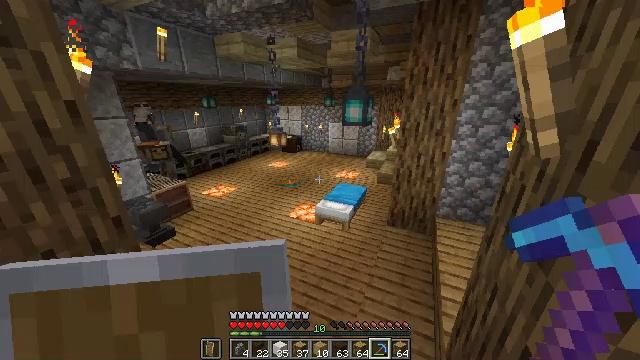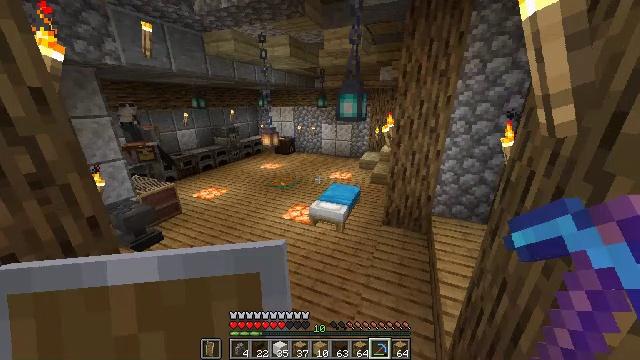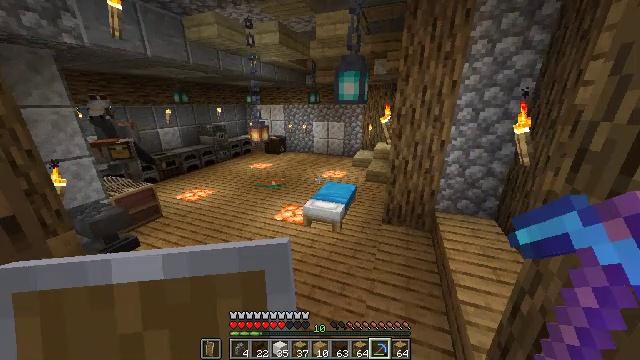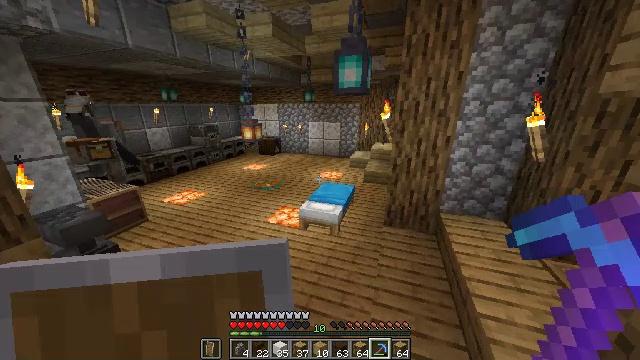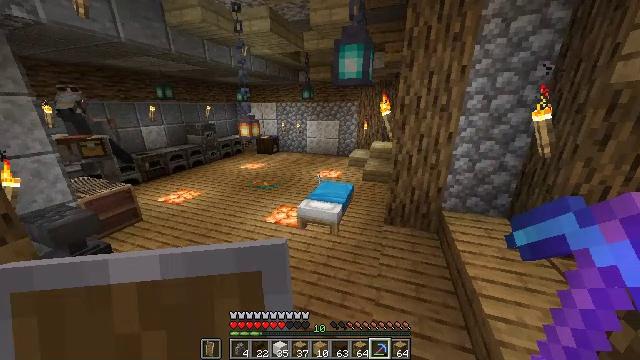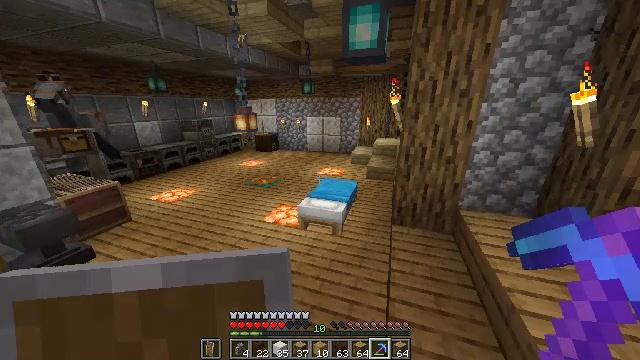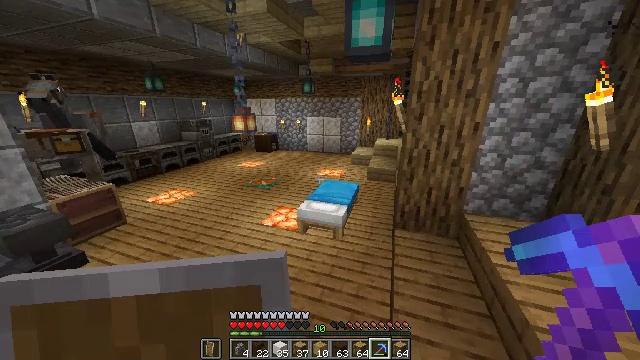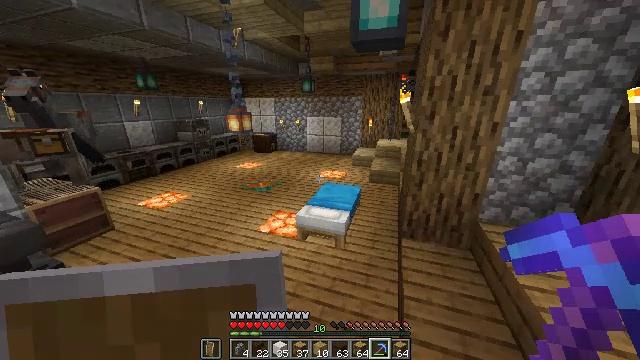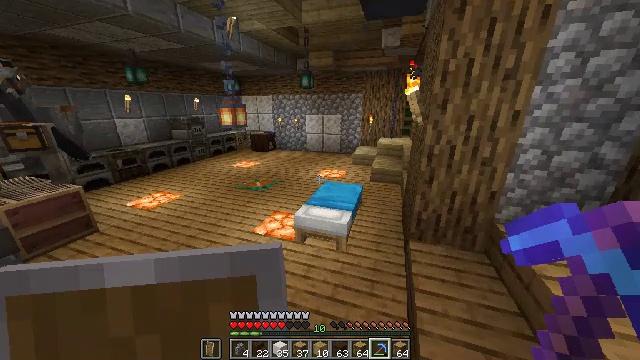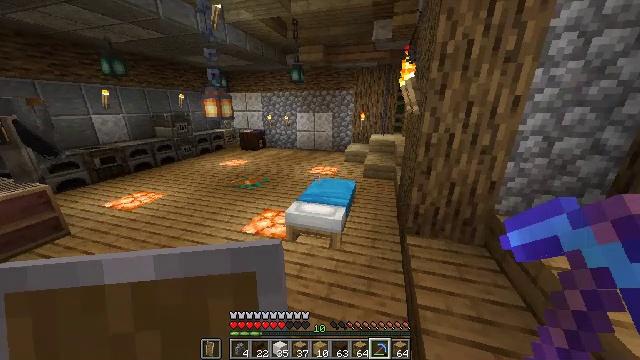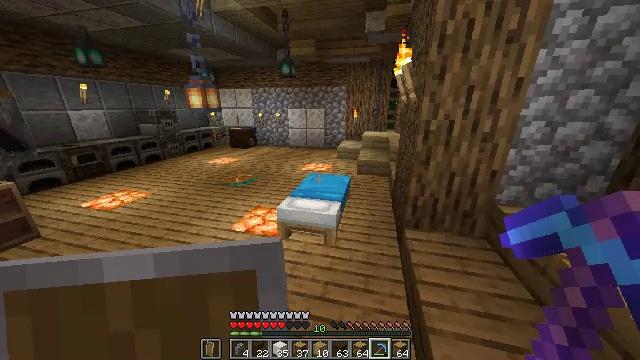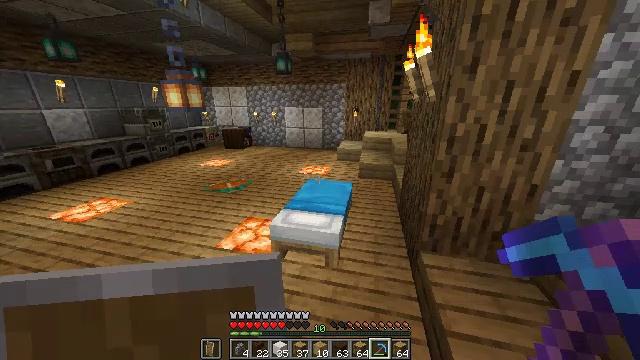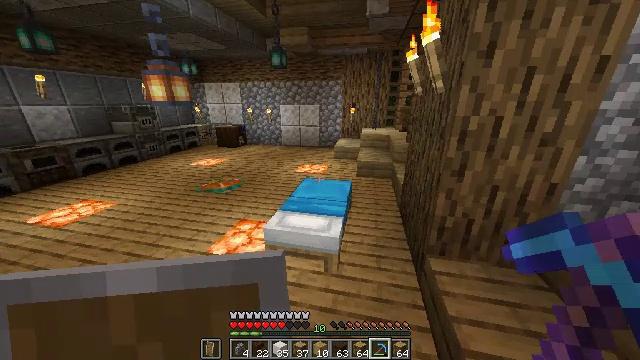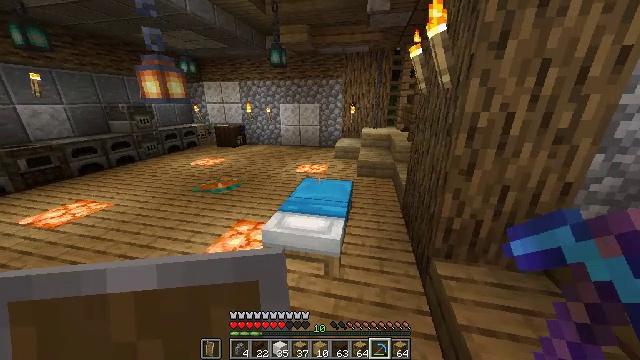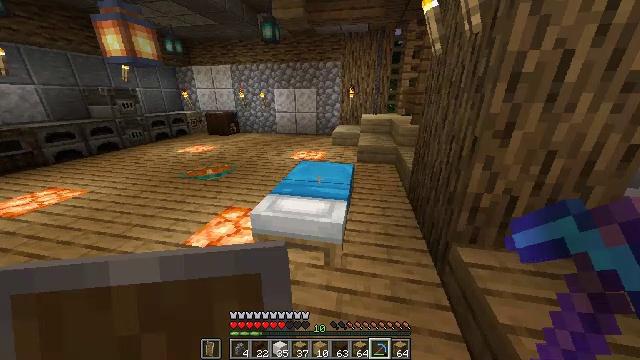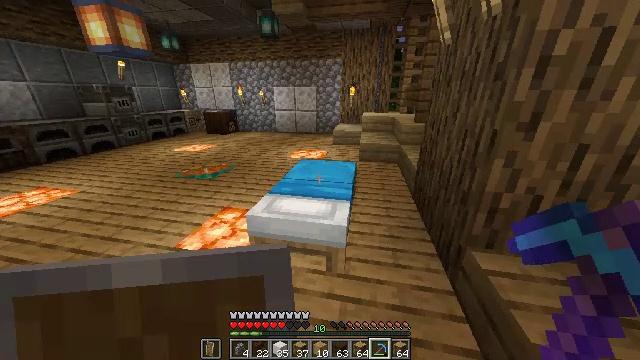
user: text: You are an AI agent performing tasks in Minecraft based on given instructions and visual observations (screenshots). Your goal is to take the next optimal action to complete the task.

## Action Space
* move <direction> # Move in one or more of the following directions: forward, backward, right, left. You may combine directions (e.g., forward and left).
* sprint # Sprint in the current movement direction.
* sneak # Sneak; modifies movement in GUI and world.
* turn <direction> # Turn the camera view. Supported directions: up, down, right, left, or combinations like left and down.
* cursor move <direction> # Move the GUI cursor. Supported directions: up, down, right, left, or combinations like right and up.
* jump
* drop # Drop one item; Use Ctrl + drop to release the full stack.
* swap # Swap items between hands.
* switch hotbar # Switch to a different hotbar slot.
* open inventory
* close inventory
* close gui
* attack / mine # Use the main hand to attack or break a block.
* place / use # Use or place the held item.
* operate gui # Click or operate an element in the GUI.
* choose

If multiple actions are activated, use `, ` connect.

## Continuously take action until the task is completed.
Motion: motion action
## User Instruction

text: Collect the light blue bed.
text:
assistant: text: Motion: move forward and move left, turn right
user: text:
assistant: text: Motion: move forward, turn right
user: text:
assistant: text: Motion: move forward, turn right
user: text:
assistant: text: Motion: move forward
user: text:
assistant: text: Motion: move forward
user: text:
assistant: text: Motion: move forward
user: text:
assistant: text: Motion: move forward
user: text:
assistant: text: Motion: move forward
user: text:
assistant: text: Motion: move forward, turn right
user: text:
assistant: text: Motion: move forward, turn right
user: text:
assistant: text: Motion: move forward
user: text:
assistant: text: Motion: move forward, turn right
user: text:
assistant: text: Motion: move forward
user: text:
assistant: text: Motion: move forward, turn down
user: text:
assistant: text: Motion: move forward
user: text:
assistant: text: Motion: move forward
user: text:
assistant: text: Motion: move forward
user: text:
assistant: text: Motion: move forward, use / place
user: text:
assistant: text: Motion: use / place
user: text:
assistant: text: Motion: no_op
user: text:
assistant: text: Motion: no_op
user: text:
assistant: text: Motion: no_op
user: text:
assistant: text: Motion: no_op
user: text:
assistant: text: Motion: no_op
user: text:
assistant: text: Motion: no_op
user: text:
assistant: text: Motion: no_op
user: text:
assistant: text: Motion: no_op
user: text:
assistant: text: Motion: no_op
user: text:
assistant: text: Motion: turn left and down
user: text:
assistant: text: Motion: no_op